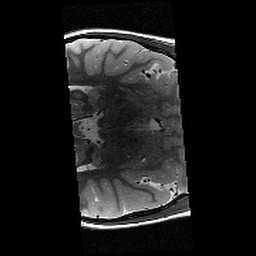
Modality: T2w
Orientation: axial
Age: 9
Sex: male
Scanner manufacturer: siemens
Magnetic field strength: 3 T
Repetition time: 9.23 s
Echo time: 0.067 s